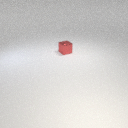
small red metal cube